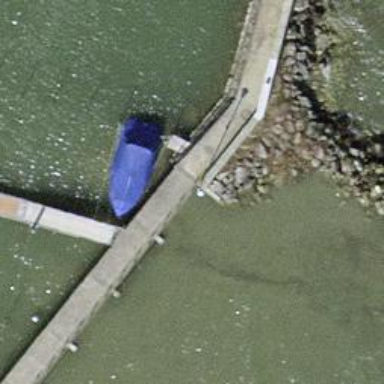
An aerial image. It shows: Man-made pier.